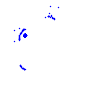
Particle: pion